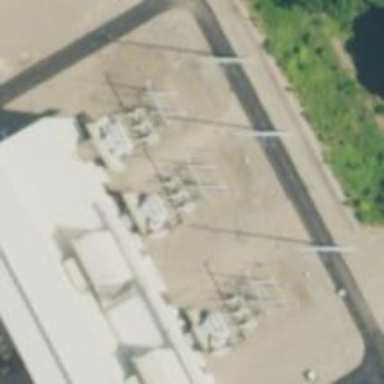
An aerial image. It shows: Switch for power supply.